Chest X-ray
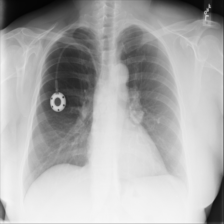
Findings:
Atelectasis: negative
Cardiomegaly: negative
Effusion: negative
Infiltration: positive
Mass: negative
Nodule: negative
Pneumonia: negative
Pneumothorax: negative
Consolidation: negative
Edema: negative
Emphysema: negative
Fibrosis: negative
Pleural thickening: negative
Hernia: negative